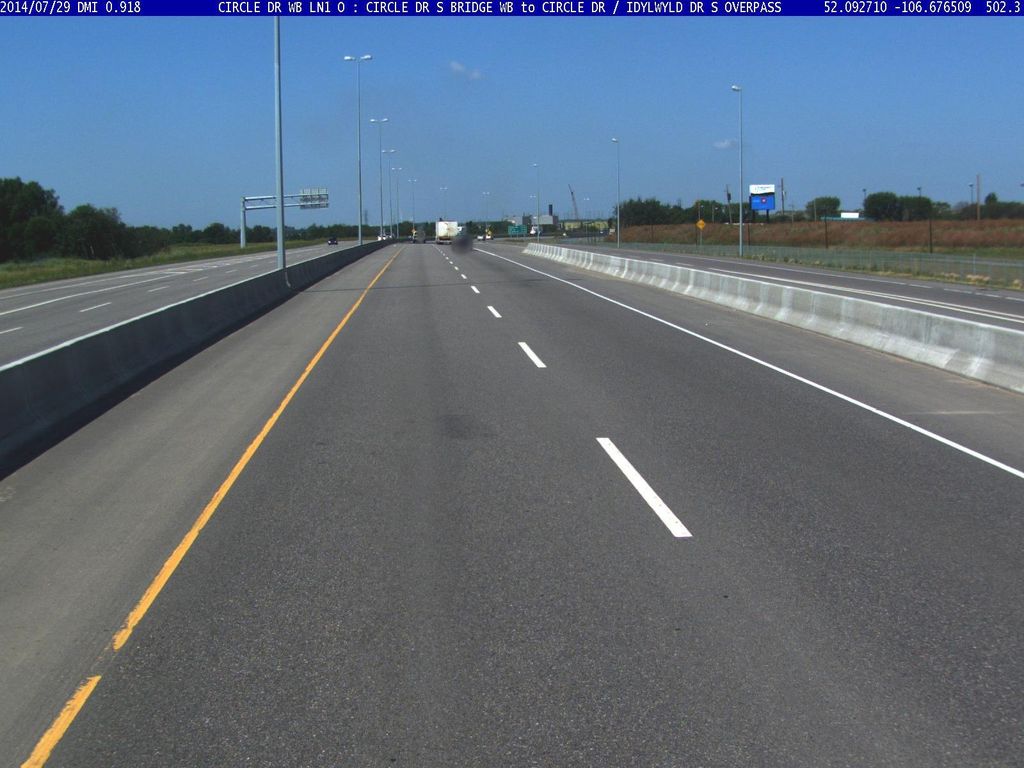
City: saskatoon